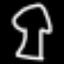
Label: mushroom